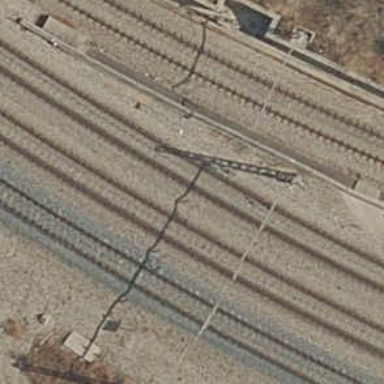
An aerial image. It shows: Railway track with contact lines for electrification.